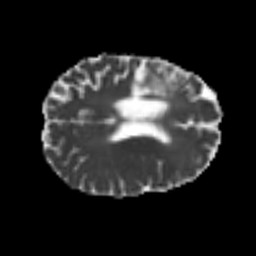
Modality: MD
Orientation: axial
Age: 53
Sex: female
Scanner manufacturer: siemens
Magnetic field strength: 3 T
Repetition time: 4.999 s
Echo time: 0.07946 s